Question: We're using lots and lots of Kendo grids, many of which have virtual scrolling set up with a server-side data source.
Sometimes, one of them will hide records beyond the "reach" of the virtual scrollbar. We can see what's going on by using Developer Tools to make the internal scrollbar visible:

It's hard to put a finger on when this happens exactly - the bug keeps popping up in seemingly random places.
Any ideas how to narrow this down / deal with it?
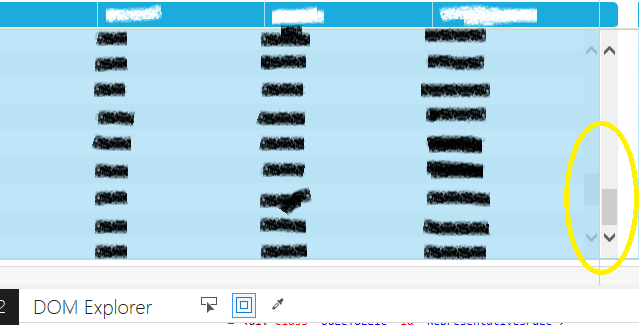
Answer: As Telerik (more or less) points out in the <URL>, changes to the rowheight in a grid with virtual scrolling won't work when the grid has 'display: none'.
We had an event handler that would hide the grid and fire an async call. On success of the async call, we were changing a value that resulted in a different rowheight (removed bold from one row).
That was enough to throw off the scrolling as pictured.